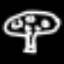
Label: mushroom